Question: Trying LESS for a few days. Came with a problem with HSL - Hue-Saturation-Lightness, or may be it's a problem of my understanding, I'm afraid.
I tried the following HTML:
'''
<div class="box hue">1</div>&nbsp;<div class="box saturation">2</div>&nbsp;<div class="box lightness">3</div>
'''
And tried the LESS accordingly:
'''
@color2: #167e8a;
.hue{
background-color: hue(@color2);
}
.saturation{
background-color: saturation(@color2);
}
.lightness{
background-color: lightness(@color2);
}
.box{
width: 50px;
height: 20px;
}
'''
But the first three classes showing empty, doesn't showing anything - no background color. But the box is taking width & height.
What Photoshop did for me:

I checked the color code in Photoshop with changes in HSL, they all showing different colors in different combination. Then why my LESS is deceiving me?
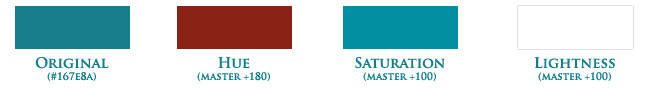
Answer: HSL LESS functions don't return a color, rather an integer value for the color that the name indicates.
From the <URL>:
'''
hue(@color); // returns the 'hue' channel of @color in the HSL space
'''
# Examples
'''
.foo{
color: hue(#167e8a);
}
// rendered as
.foo {
// invalid...hence you don't see a color
color: 186;
}
'''
Before going further, it's worth mentioning that the <URL> will modify hue without requiring that you break down the color parts. Specifically, it will "rotate the hue angle of a color in either direction."
Even if you wish to break down HSL manually, it is straightforward.
'''
@h: hue(#167e8a);
@s: saturation(#167e8a);
@l: lightness(#167e8a);
.foo{
color: hsl(@h,@s,@l);
}
// rendered as
.foo {
color: #167d88;
}
'''
More importantly, you can take the extracted channels, modify them, and subsequently rebuild the color:
'''
@h: hue(#167e8a) + 40;
@s: saturation(#167e8a) - 5;
@l: lightness(#167e8a) + 30;
.foo{
color: hsl(@h,@s,@l);
}
// rendered as
.foo {
color: #5978de;
}
'''